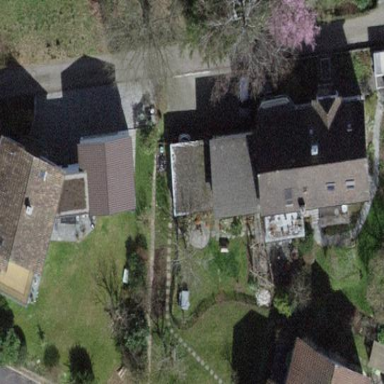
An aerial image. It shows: Residential building with tile roof.